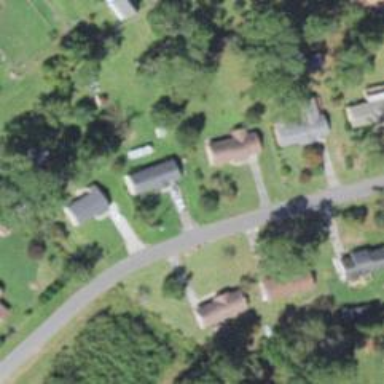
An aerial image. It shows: Residential road.